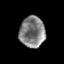
Tissue: prostate
Cell type: T cells
Senescence score: 0.3276
Nuclear area (px): 773
Mean DAPI intensity: 128.752